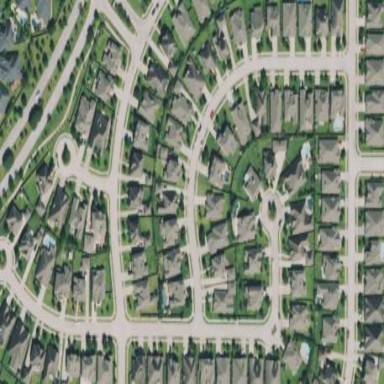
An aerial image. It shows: Residential area within neighborhood.